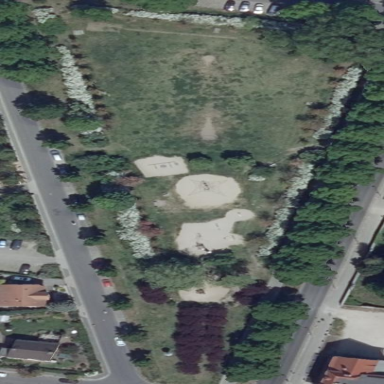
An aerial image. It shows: Lovely park for leisure and relaxation.